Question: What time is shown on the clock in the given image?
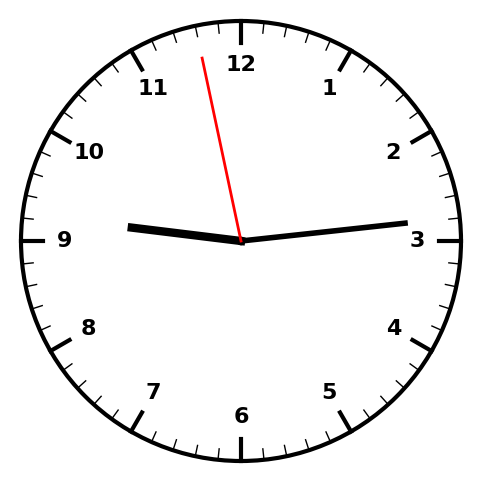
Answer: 09:13:58